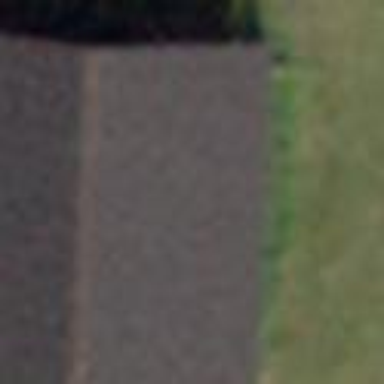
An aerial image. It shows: Rural barn.